Question: Hi all i will have some data in my datagrid as follows
Now if i click on first column on any cell i would like to show a from, and if i click on 2nd row on any cell value i would like to show another form. How can i do this...
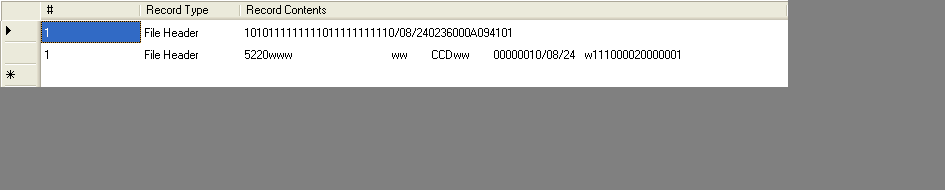
Answer: I got the answer
'''
private void dataGridView1_CellClick(object sender, DataGridViewCellEventArgs e)
{
string s = dataGridView1.CurrentCell.RowIndex.ToString();
if (Convert.ToInt32(s) == 0)
{
Form f = new Form();
ActivateMdiChild(f);
f.Show();
}
if (Convert.ToInt32(s) == 1)
{
MessageBox.Show("Hi");
}
}
'''